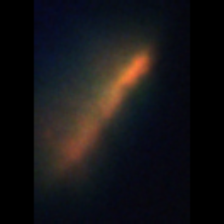
Taxon: Pennate
Group: Diatoms